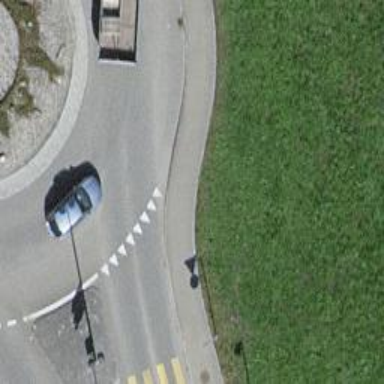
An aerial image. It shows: Road with "give way" sign.